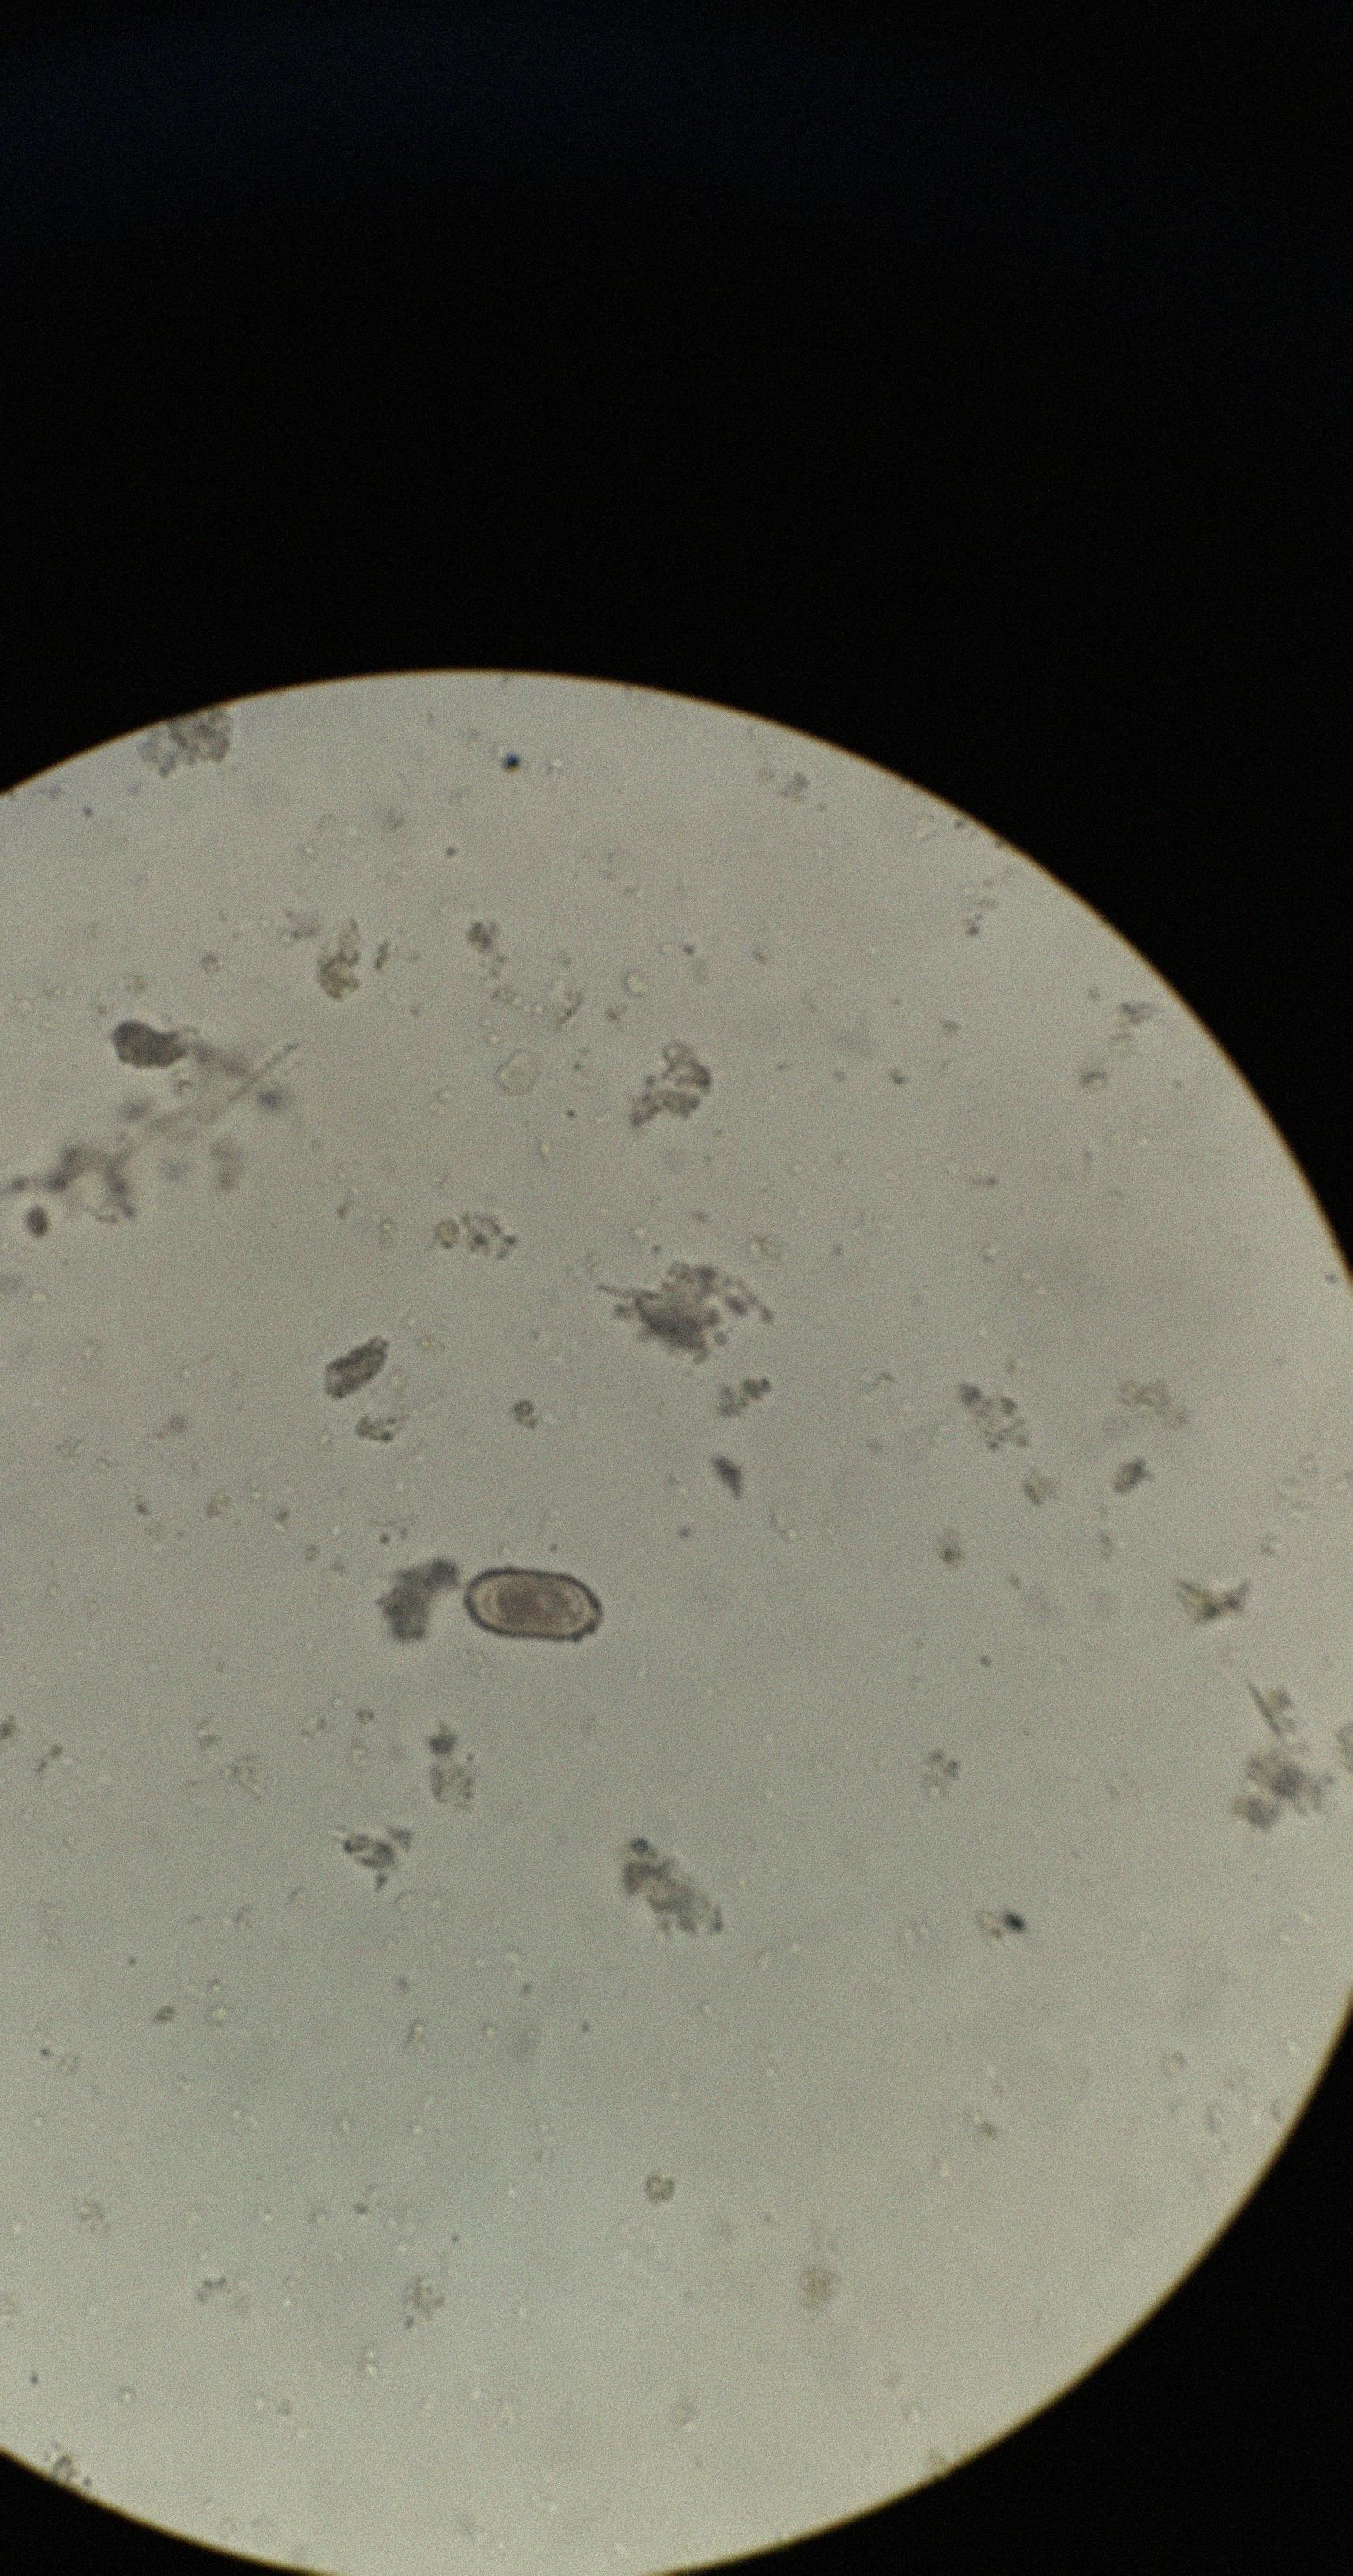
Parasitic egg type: Capillaria philippinensis